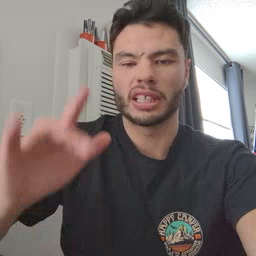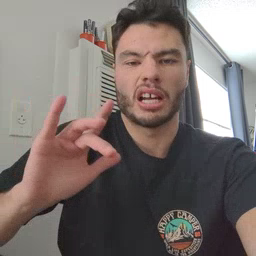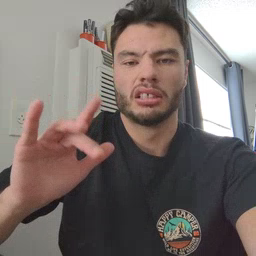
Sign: yucky